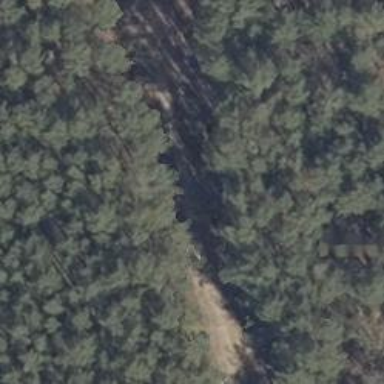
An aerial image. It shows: Track with grade 5 tracktype.